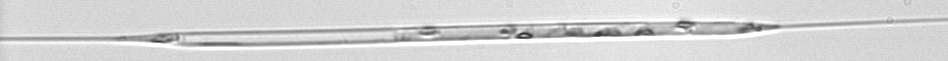
Label: Rhizosolenia